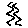
Label: zigzag